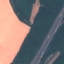
Land use / land cover: Highway